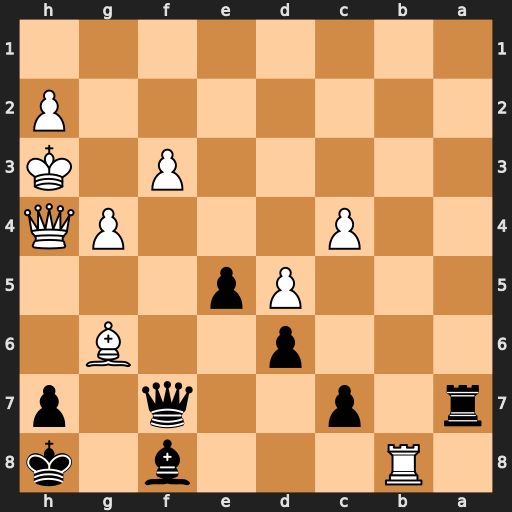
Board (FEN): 1R3b1k/r1p2q1p/3p2B1/3Pp3/2P3PQ/5P1K/7P/8
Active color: b
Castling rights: -
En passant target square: -
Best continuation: Qxf3+ Qg3 Qf1+ Kh4 hxg6